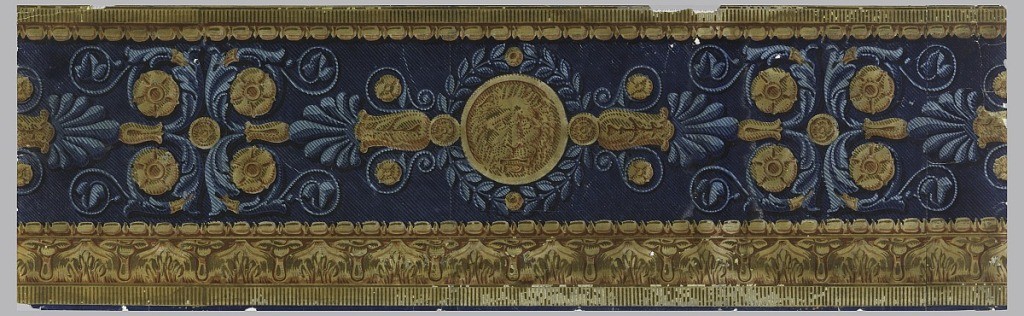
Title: Border
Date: ca. 1835
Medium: Block-printed paper
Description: Horizontal design, in yellow and green on a blue field. Rosette and foliage scrolls, with bead-and-reel across top, and bead-and-reel and leaf across bottom.